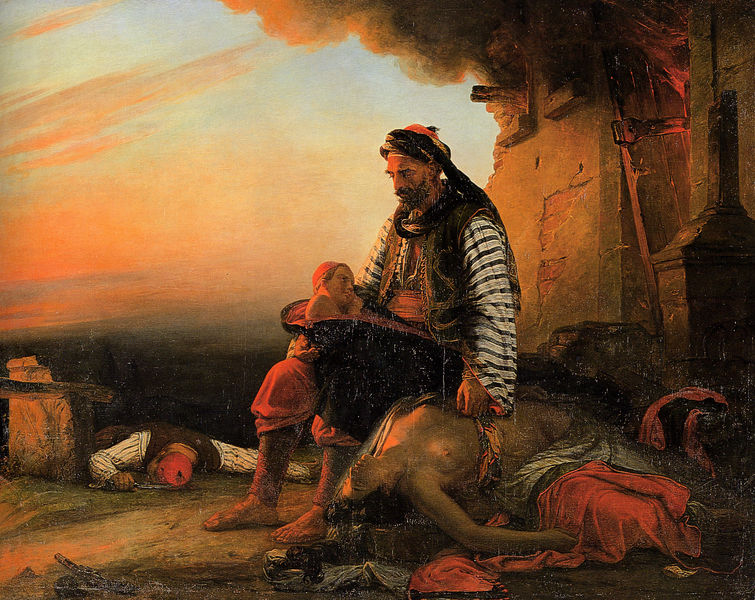
Titel: Tod des Lambro Tzavellas
Künstler: Jean-Baptiste Vinchon
Standort: Athen
Institution: National Picture Gallery and Alexander Soutzos
Schlagwörter: akt, baum, berg, blau, feuer, gemälde, himmel, kampf, mann, nackt, umhang, weiß, wolken, frauen, gelb, landschaft, menschen, sitzen, stadt, abend, braun, brust, busen, frankreich, frau, hell, holz, hut, kleid, kleider, licht, männer, orange, schwarz, strasse, tür, gebäude, haus, rot, schleier, tuch, weg, wolke, malerei, bart, hemd, mütze, wand, leiche, mensch, messer, mord, tod, tot, toter, trauer, dämmerung, ebene, erde, feld, horizont, sonnenaufgang, weite, qualm, rauch, sonne, boden, haare, mantel, sitzend, stoff, tücher, familie, kind, mutter, vater, höhle, kamin, ofen, pferd, kopfbedeckung, brüste, füße, liegen, fassade, abends, hemden, mauer, sonnenuntergang, baby, rast, platz, romantik, brand, katastrophe, krieg, schlacht, trümmer, untergang, zerstörung, gestreift, streifen, nackte, allein, liegend, oberkörper, weste, entblösst, abendrot, bauer, verderben, barfuss, ruine, orient, brennen, flammen, munch, weinen, schwert, überfall, leichen, tote, waffe, gemäuer, schoss, gestorben, sterben, elend, leid, leiden, dolch, griechenland, historismus, stadtmauer, rauchwolke, tur, orientalismus, trauern, turban, brandt, grieche, türkei, sohn, kopflos, oragne, verzweifelt, rumpf, toter mann, marode, delacroix, fes, feuerwehr, indianer, türke, toto, osmane, osmanen, moslem, türken, freiheitskampf, machete, überlebender, mamelucken, turbarn, tote frau, 19. jahrhundert, mann+